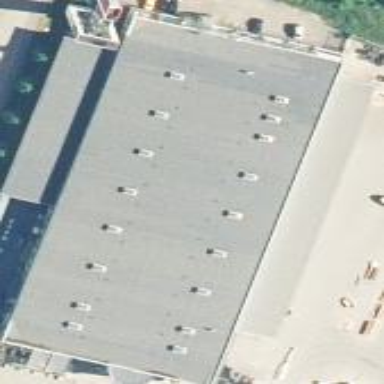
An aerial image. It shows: Retail building housing hardware shop.